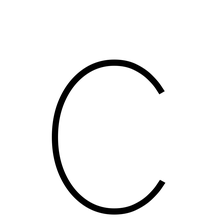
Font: Inter_Thin